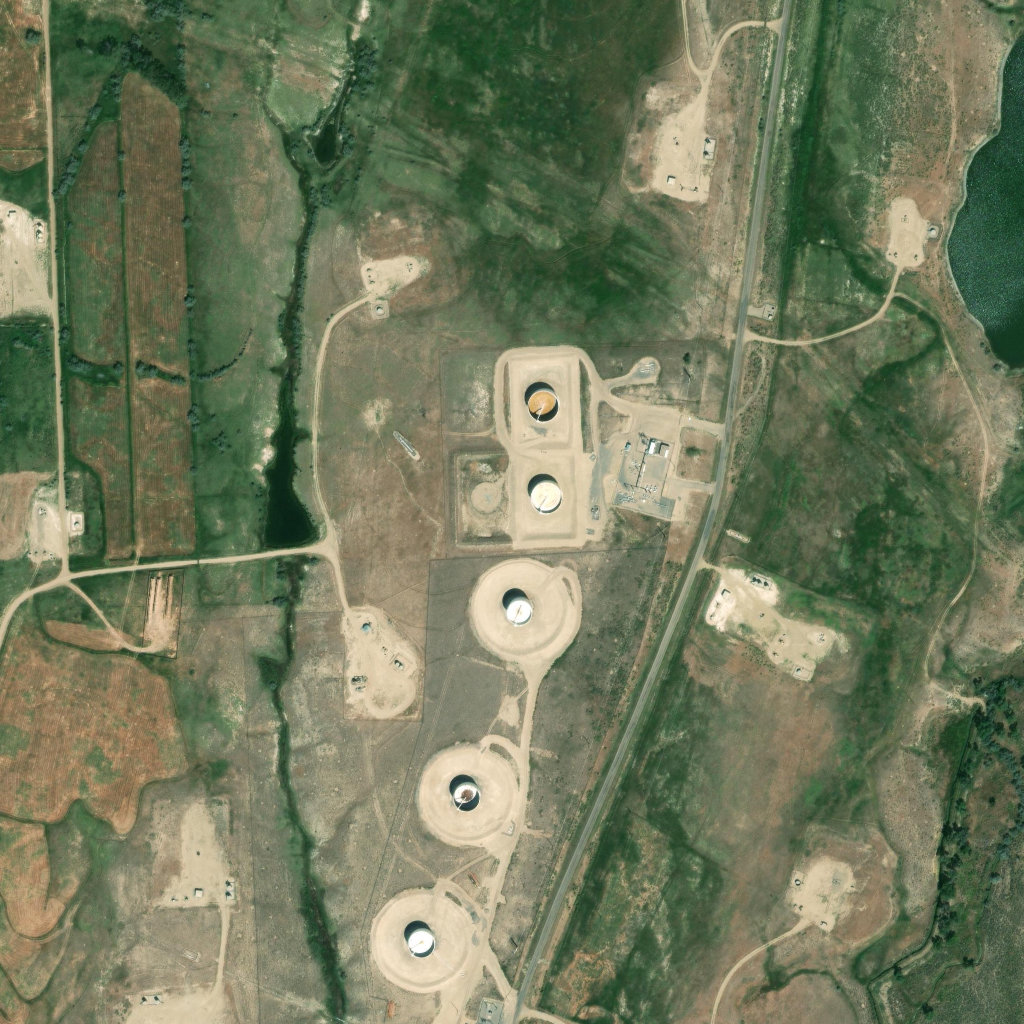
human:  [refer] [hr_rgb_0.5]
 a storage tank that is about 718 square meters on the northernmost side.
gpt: <box>[[51, 37, 54, 40, 0]]</box>